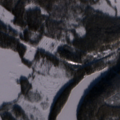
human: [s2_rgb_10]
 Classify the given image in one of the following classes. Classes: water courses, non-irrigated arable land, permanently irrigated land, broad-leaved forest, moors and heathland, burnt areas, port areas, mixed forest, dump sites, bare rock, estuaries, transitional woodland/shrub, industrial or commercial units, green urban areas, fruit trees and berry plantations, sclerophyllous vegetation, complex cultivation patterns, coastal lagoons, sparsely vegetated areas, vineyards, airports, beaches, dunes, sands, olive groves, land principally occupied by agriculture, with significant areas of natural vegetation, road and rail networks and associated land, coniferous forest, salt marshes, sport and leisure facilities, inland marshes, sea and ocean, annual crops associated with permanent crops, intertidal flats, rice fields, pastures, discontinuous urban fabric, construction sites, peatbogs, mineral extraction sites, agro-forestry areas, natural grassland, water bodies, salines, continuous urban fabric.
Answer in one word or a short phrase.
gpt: coniferous forest, mixed forest, transitional woodland/shrub, water bodies